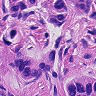
Metastatic tissue present: yes